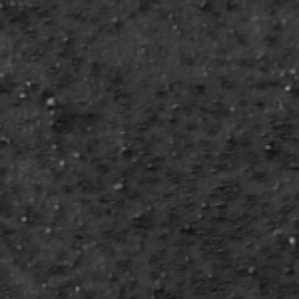
Label: frost